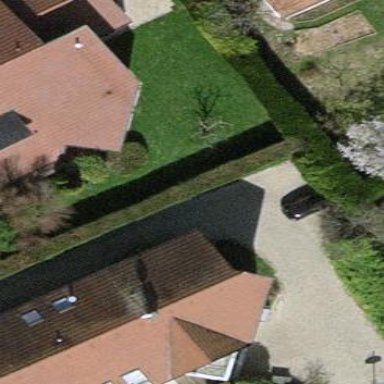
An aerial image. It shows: Part of building.